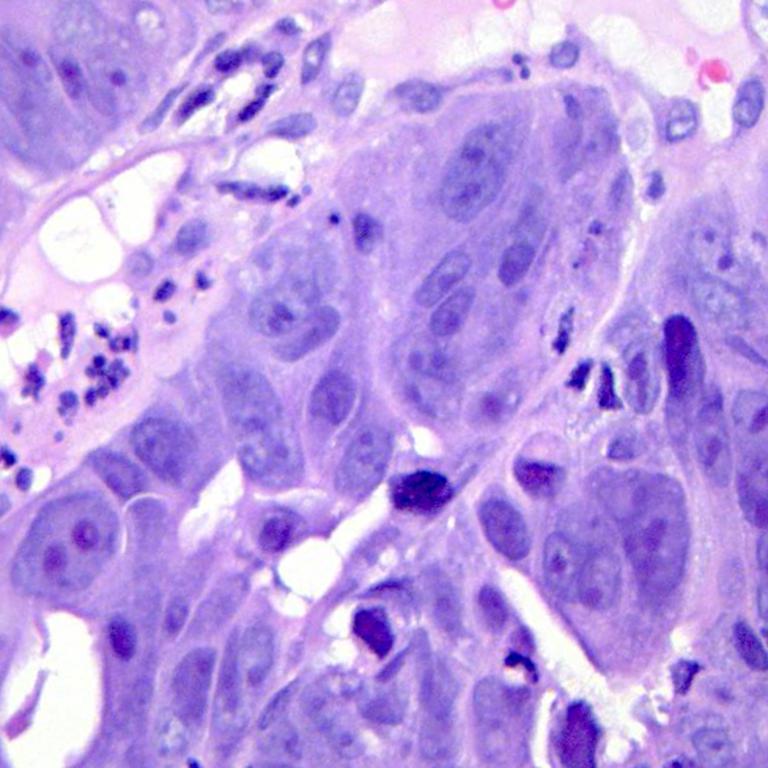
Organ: colon
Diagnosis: adenocarcinomas